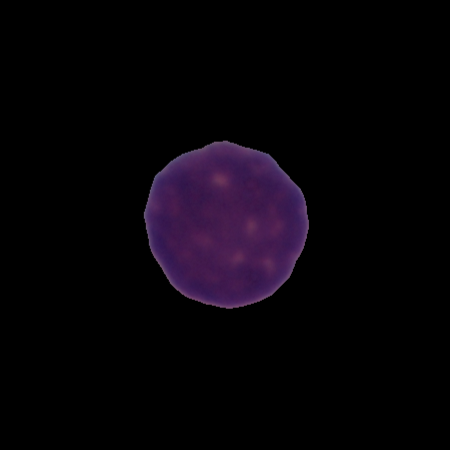
Label: healthy